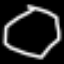
Label: octagon